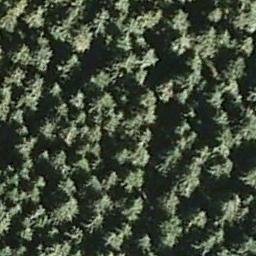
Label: forest